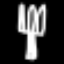
Label: fork